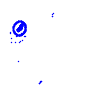
Particle: electron